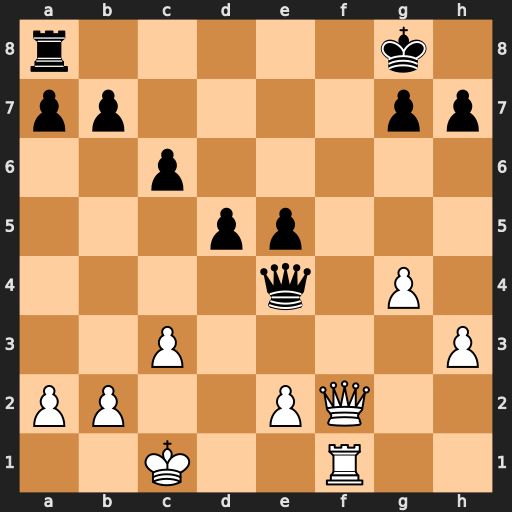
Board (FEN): r5k1/pp4pp/2p5/3pp3/4q1P1/2P4P/PP2PQ2/2K2R2
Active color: w
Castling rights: -
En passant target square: -
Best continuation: Qf7+ Kh8 Qf8+ Rxf8 Rxf8#